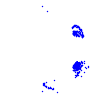
Particle: electron